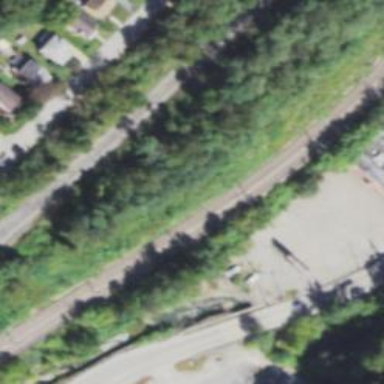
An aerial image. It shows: Light rail railway line with electrification through contact lines.